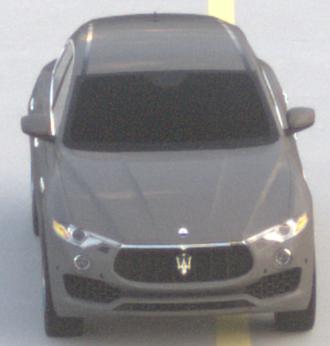
Make: Maserati
Model: Levante GT Hybrid
Detailed model: Levante
Model produced from: 2021/07
Model produced until: 2022/10
Doors: 4
Color: gray
Road condition: dry road
Daytime: sunrise or sunset
Contrast: low contrast